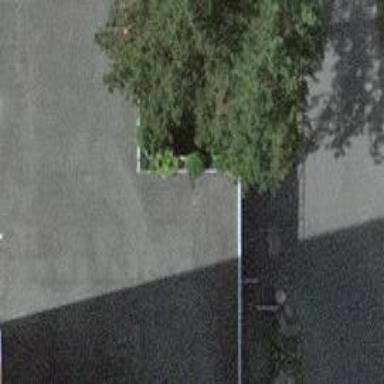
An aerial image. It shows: Parking entrance.